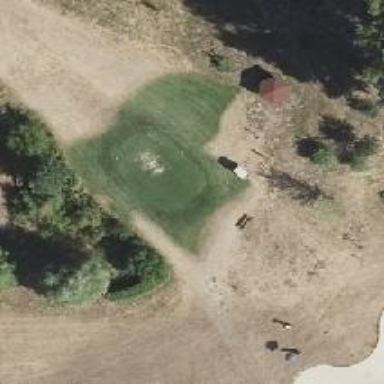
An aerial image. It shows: Golf tee.